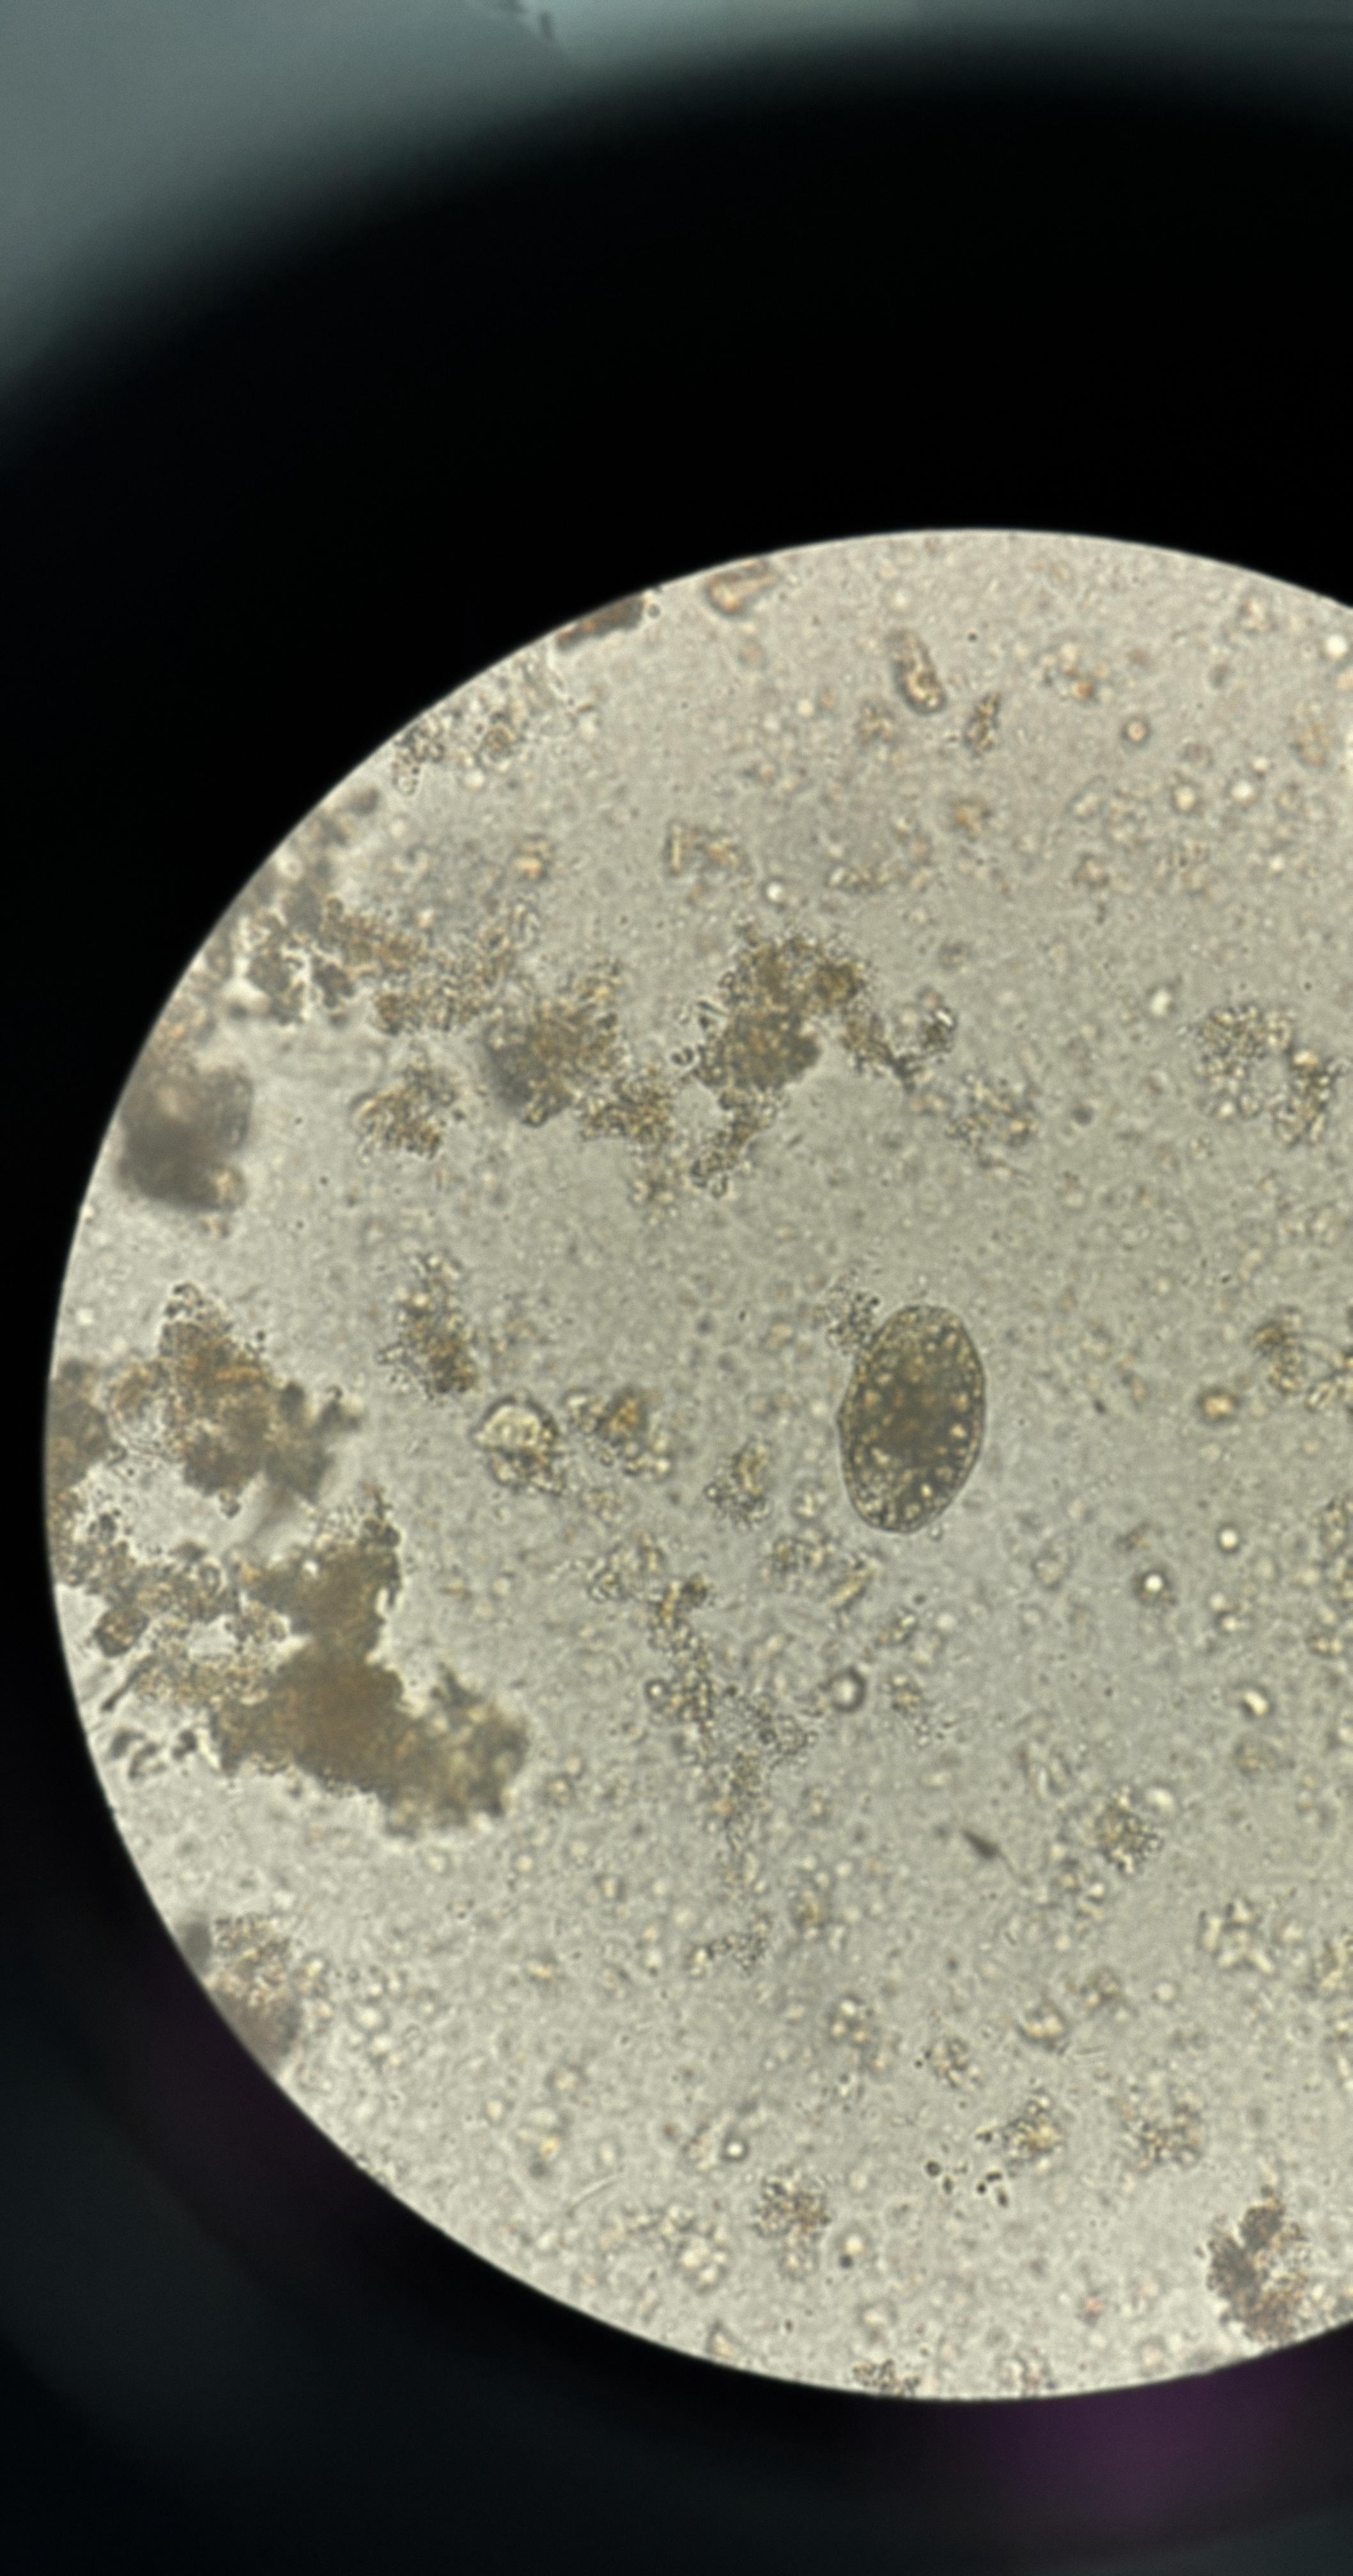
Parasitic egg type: Ascaris lumbricoides